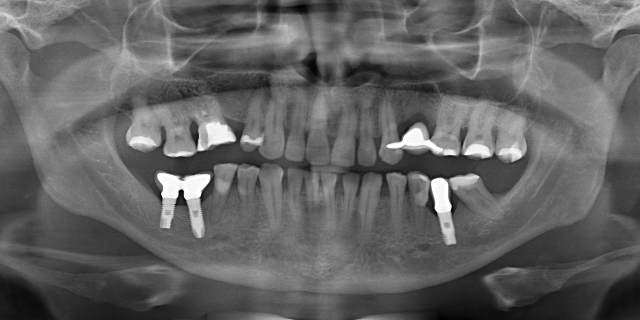
adult